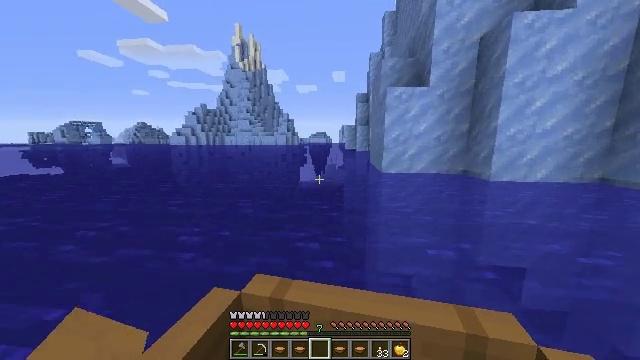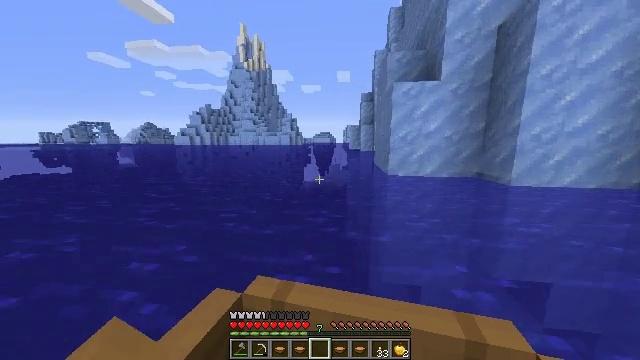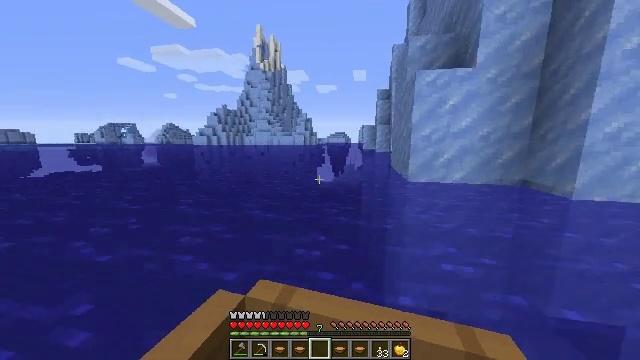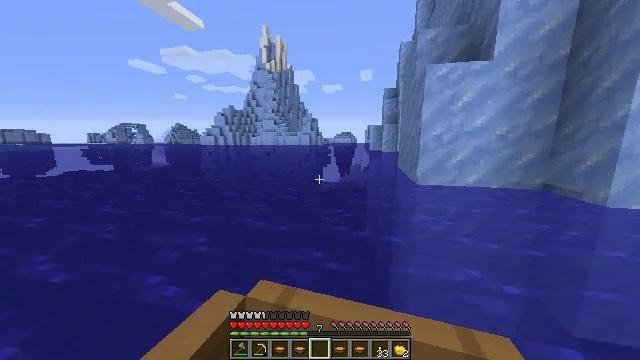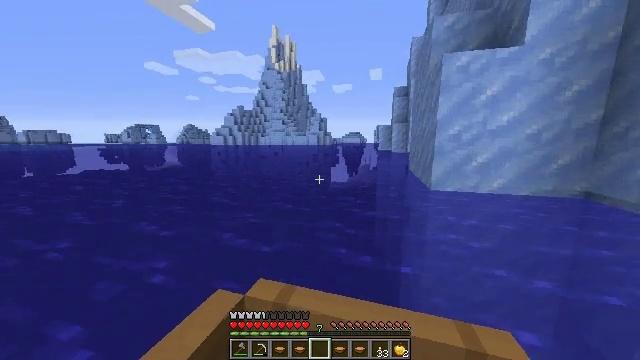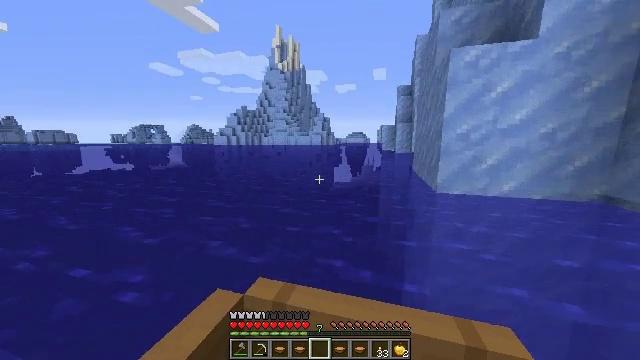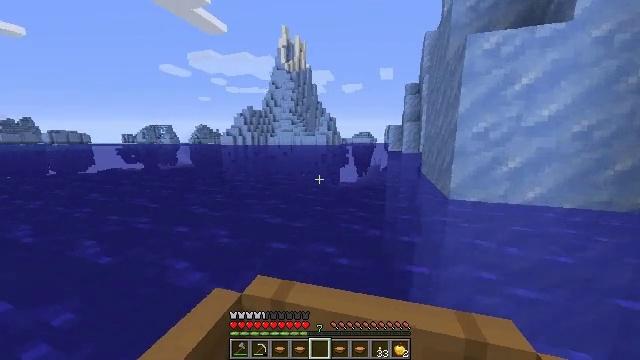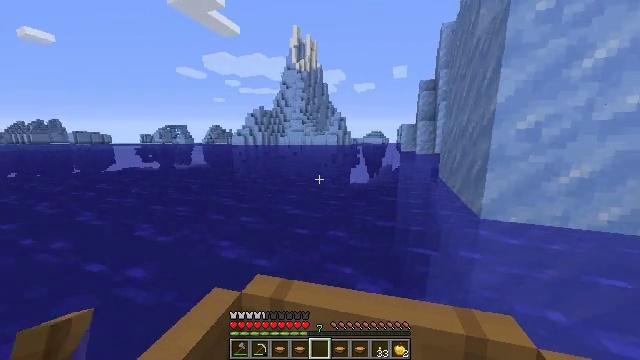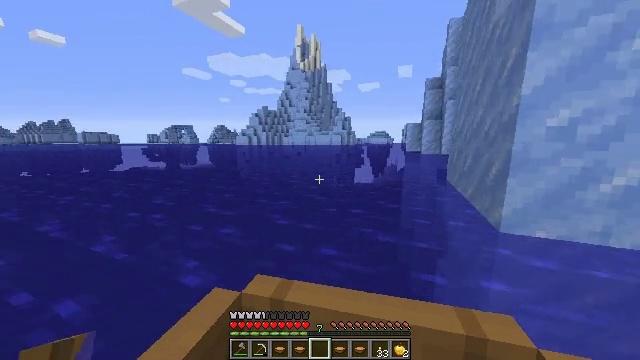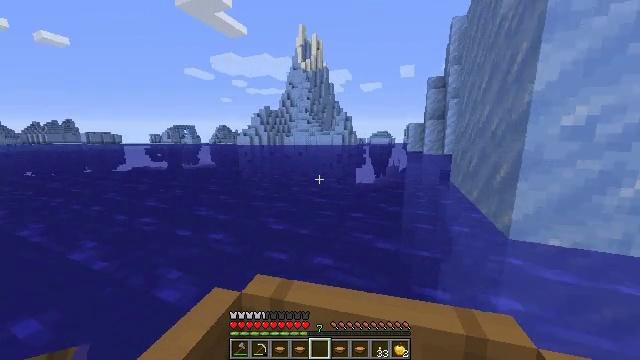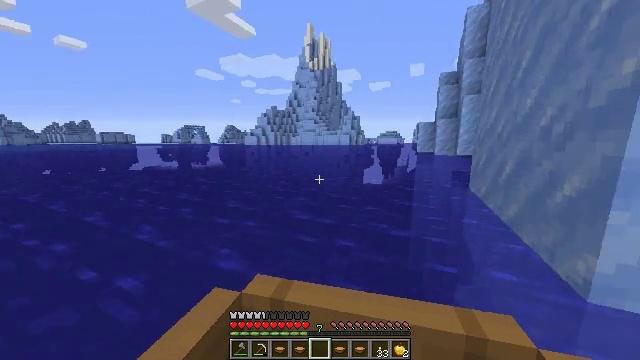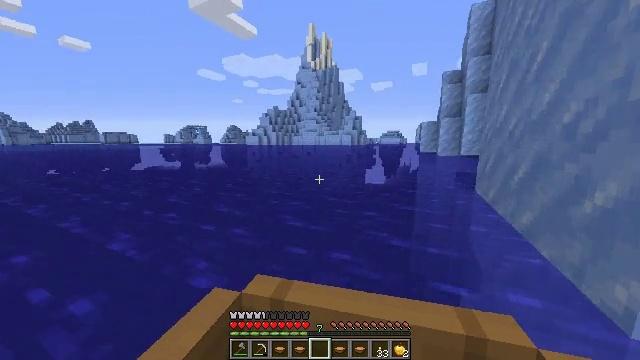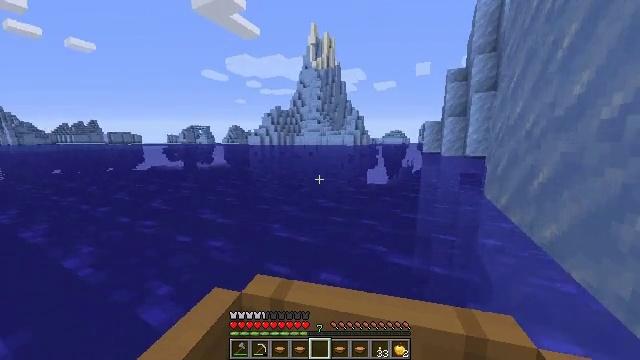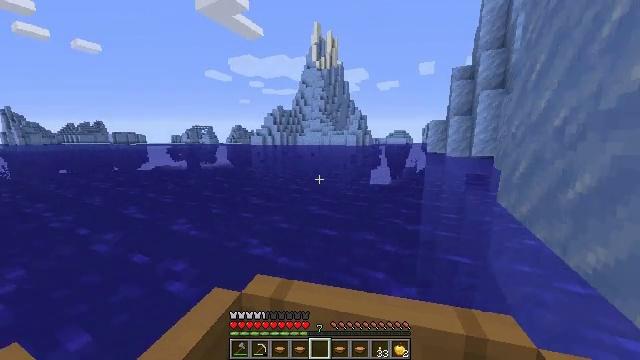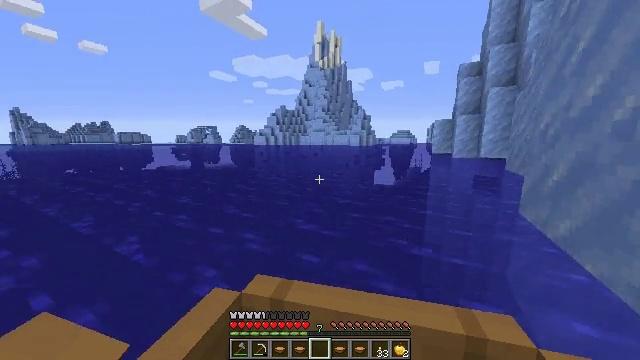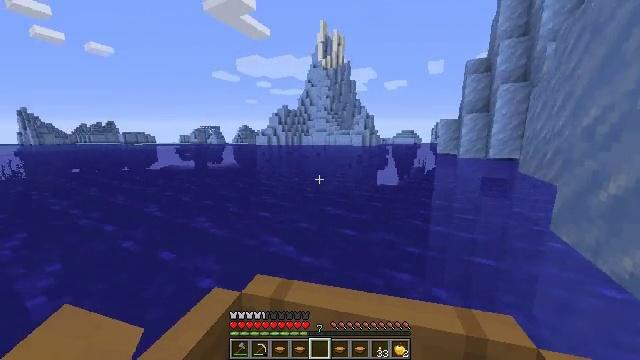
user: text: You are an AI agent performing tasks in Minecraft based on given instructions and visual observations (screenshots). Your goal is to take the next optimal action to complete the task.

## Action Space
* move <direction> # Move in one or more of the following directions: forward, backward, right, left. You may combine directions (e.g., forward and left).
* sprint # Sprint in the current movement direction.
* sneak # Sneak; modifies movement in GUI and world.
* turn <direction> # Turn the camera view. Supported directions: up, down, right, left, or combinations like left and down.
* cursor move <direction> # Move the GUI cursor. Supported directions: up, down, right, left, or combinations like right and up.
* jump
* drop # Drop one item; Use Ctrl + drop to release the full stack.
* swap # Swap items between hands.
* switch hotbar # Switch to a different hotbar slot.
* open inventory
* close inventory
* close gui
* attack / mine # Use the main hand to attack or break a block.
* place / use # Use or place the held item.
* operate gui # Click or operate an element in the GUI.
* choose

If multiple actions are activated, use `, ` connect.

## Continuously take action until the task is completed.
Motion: motion action
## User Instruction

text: Drop a mushroom stew.
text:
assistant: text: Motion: move forward and move left, sprint
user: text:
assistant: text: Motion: move forward, sprint
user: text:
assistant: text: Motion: move forward, sprint
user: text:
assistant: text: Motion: move forward, sprint
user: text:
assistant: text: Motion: move forward, sprint
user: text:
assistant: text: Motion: move forward, sprint
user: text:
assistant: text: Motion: move forward, sprint
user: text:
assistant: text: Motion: move forward, sprint
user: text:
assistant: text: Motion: move forward, sprint
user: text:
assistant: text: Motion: move forward, sprint
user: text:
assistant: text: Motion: move forward, sprint
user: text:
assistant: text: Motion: move forward, sprint
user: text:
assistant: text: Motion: move forward, sprint
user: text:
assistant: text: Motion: move forward, sprint
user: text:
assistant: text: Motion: move forward, sprint
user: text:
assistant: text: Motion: move forward, sprint, turn right
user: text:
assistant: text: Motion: move forward, sprint, turn right and down
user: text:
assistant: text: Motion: move forward, sprint, turn right and down
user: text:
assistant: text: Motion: move forward, sprint, turn right and down
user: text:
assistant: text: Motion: move forward, sprint, turn right and down
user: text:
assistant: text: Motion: move forward, sprint
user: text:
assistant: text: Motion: move forward, sprint
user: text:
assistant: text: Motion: move forward, sprint
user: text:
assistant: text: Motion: move forward, sprint, turn left and down
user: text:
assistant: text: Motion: move forward, sprint
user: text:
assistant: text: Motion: move forward, sprint
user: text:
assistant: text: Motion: move forward, sprint
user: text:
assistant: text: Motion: move forward, sprint
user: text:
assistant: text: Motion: move forward, sprint
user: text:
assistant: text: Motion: move forward, sprint